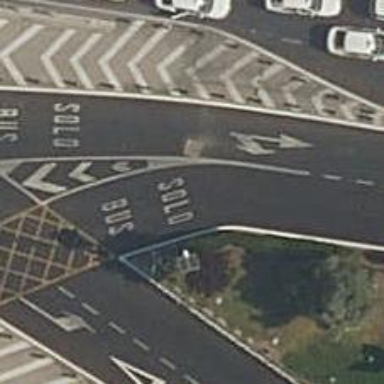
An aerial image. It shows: Tertiary road with asphalt surface frequented by tourist buses.